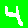
Digit: 4